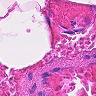
Metastatic tissue present: no